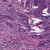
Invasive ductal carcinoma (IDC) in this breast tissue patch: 1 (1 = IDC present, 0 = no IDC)